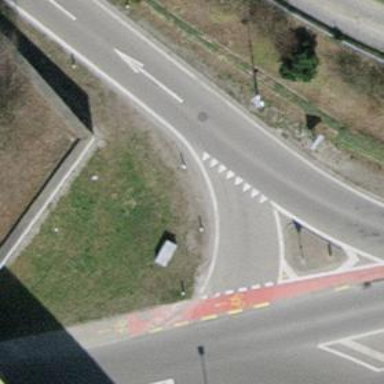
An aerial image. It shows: Road with "give way" sign.